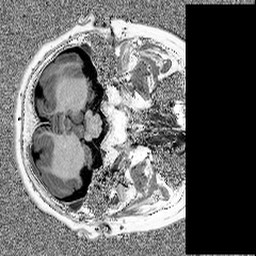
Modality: MP2RAGE
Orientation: axial
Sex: female